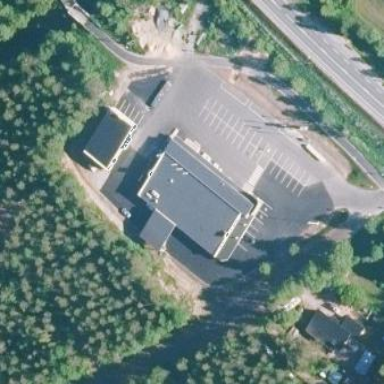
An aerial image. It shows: Supermarket building.